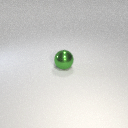
large green metal sphere